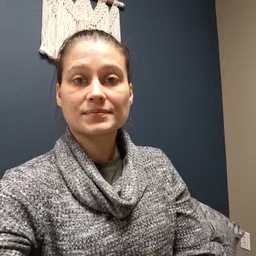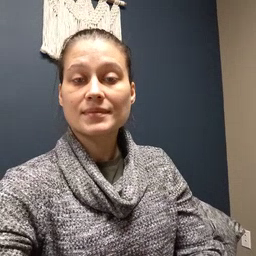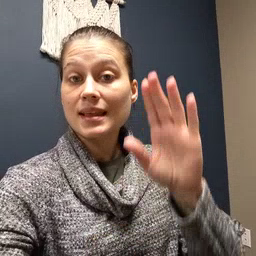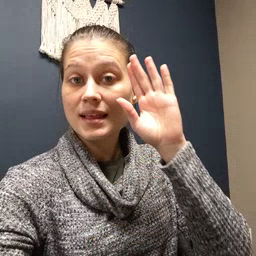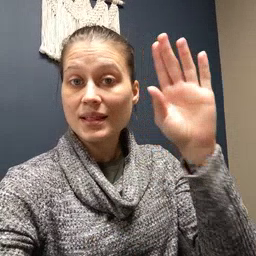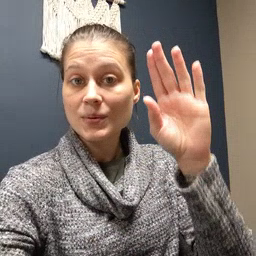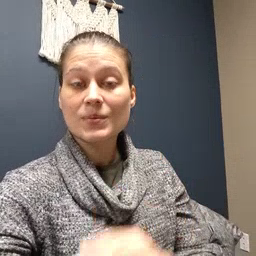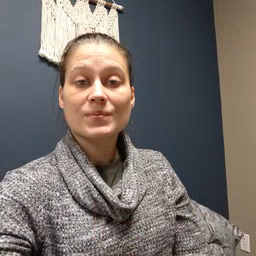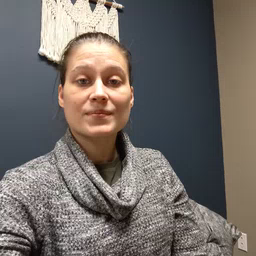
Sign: hello